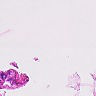
Metastatic tissue present: no